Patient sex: M
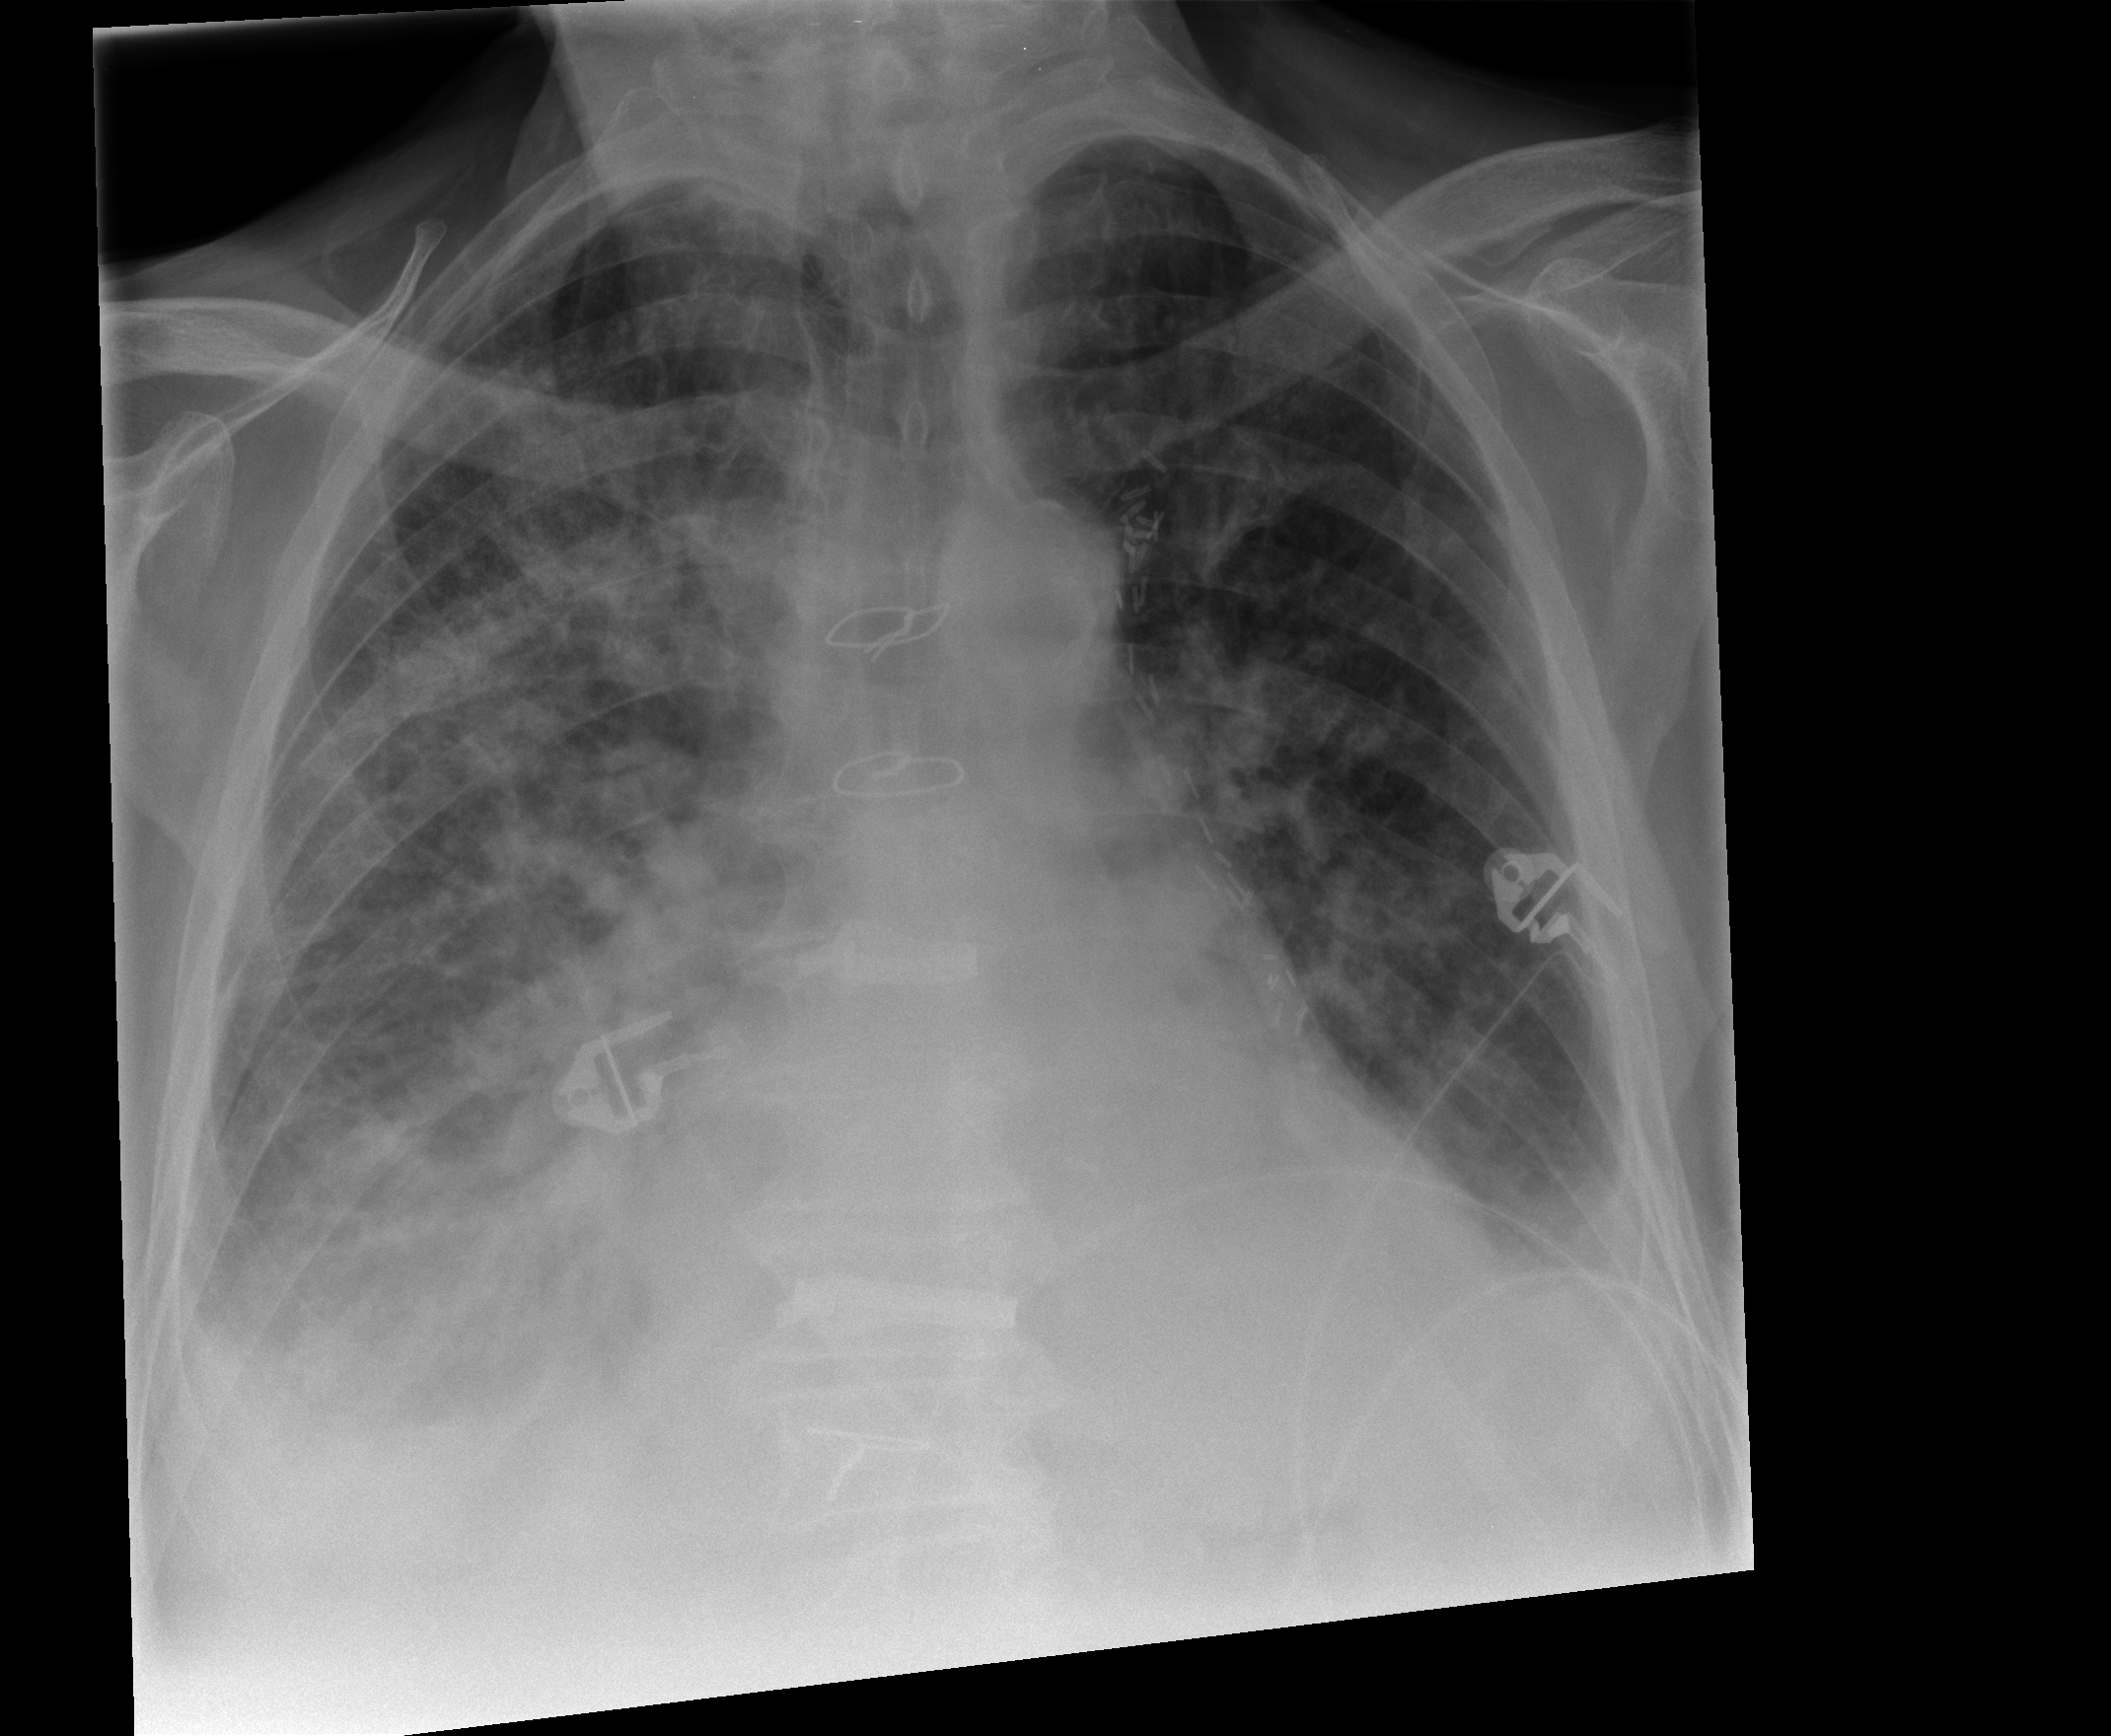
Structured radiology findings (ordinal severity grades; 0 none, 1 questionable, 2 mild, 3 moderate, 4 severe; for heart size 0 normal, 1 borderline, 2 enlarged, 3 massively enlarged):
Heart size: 2
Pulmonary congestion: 2
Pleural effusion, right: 2
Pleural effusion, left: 2
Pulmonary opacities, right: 2
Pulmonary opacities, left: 2
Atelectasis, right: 2
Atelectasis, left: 3